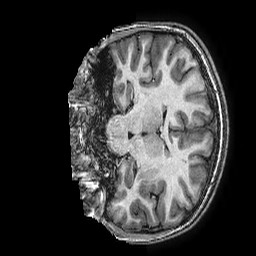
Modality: T1w
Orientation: coronal
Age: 13
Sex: female
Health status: ill
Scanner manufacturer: ge
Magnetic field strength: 3 T
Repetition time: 0.0077 s
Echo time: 0.003436 s